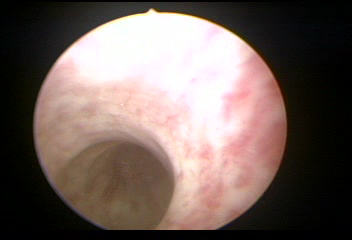
Modality: WLC
Class: Normal mucosa
Bladder cancer association: No